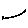
Label: line